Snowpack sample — Snodgrass Mountain, Crested Butte, Colorado (2/4/25, 12:06 PM MST)
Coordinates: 38.923, -106.968
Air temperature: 35 °F
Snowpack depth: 80 cm
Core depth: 50 cm
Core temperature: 30.2 °F
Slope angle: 14°, slope face: 78°
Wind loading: low
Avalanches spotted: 0
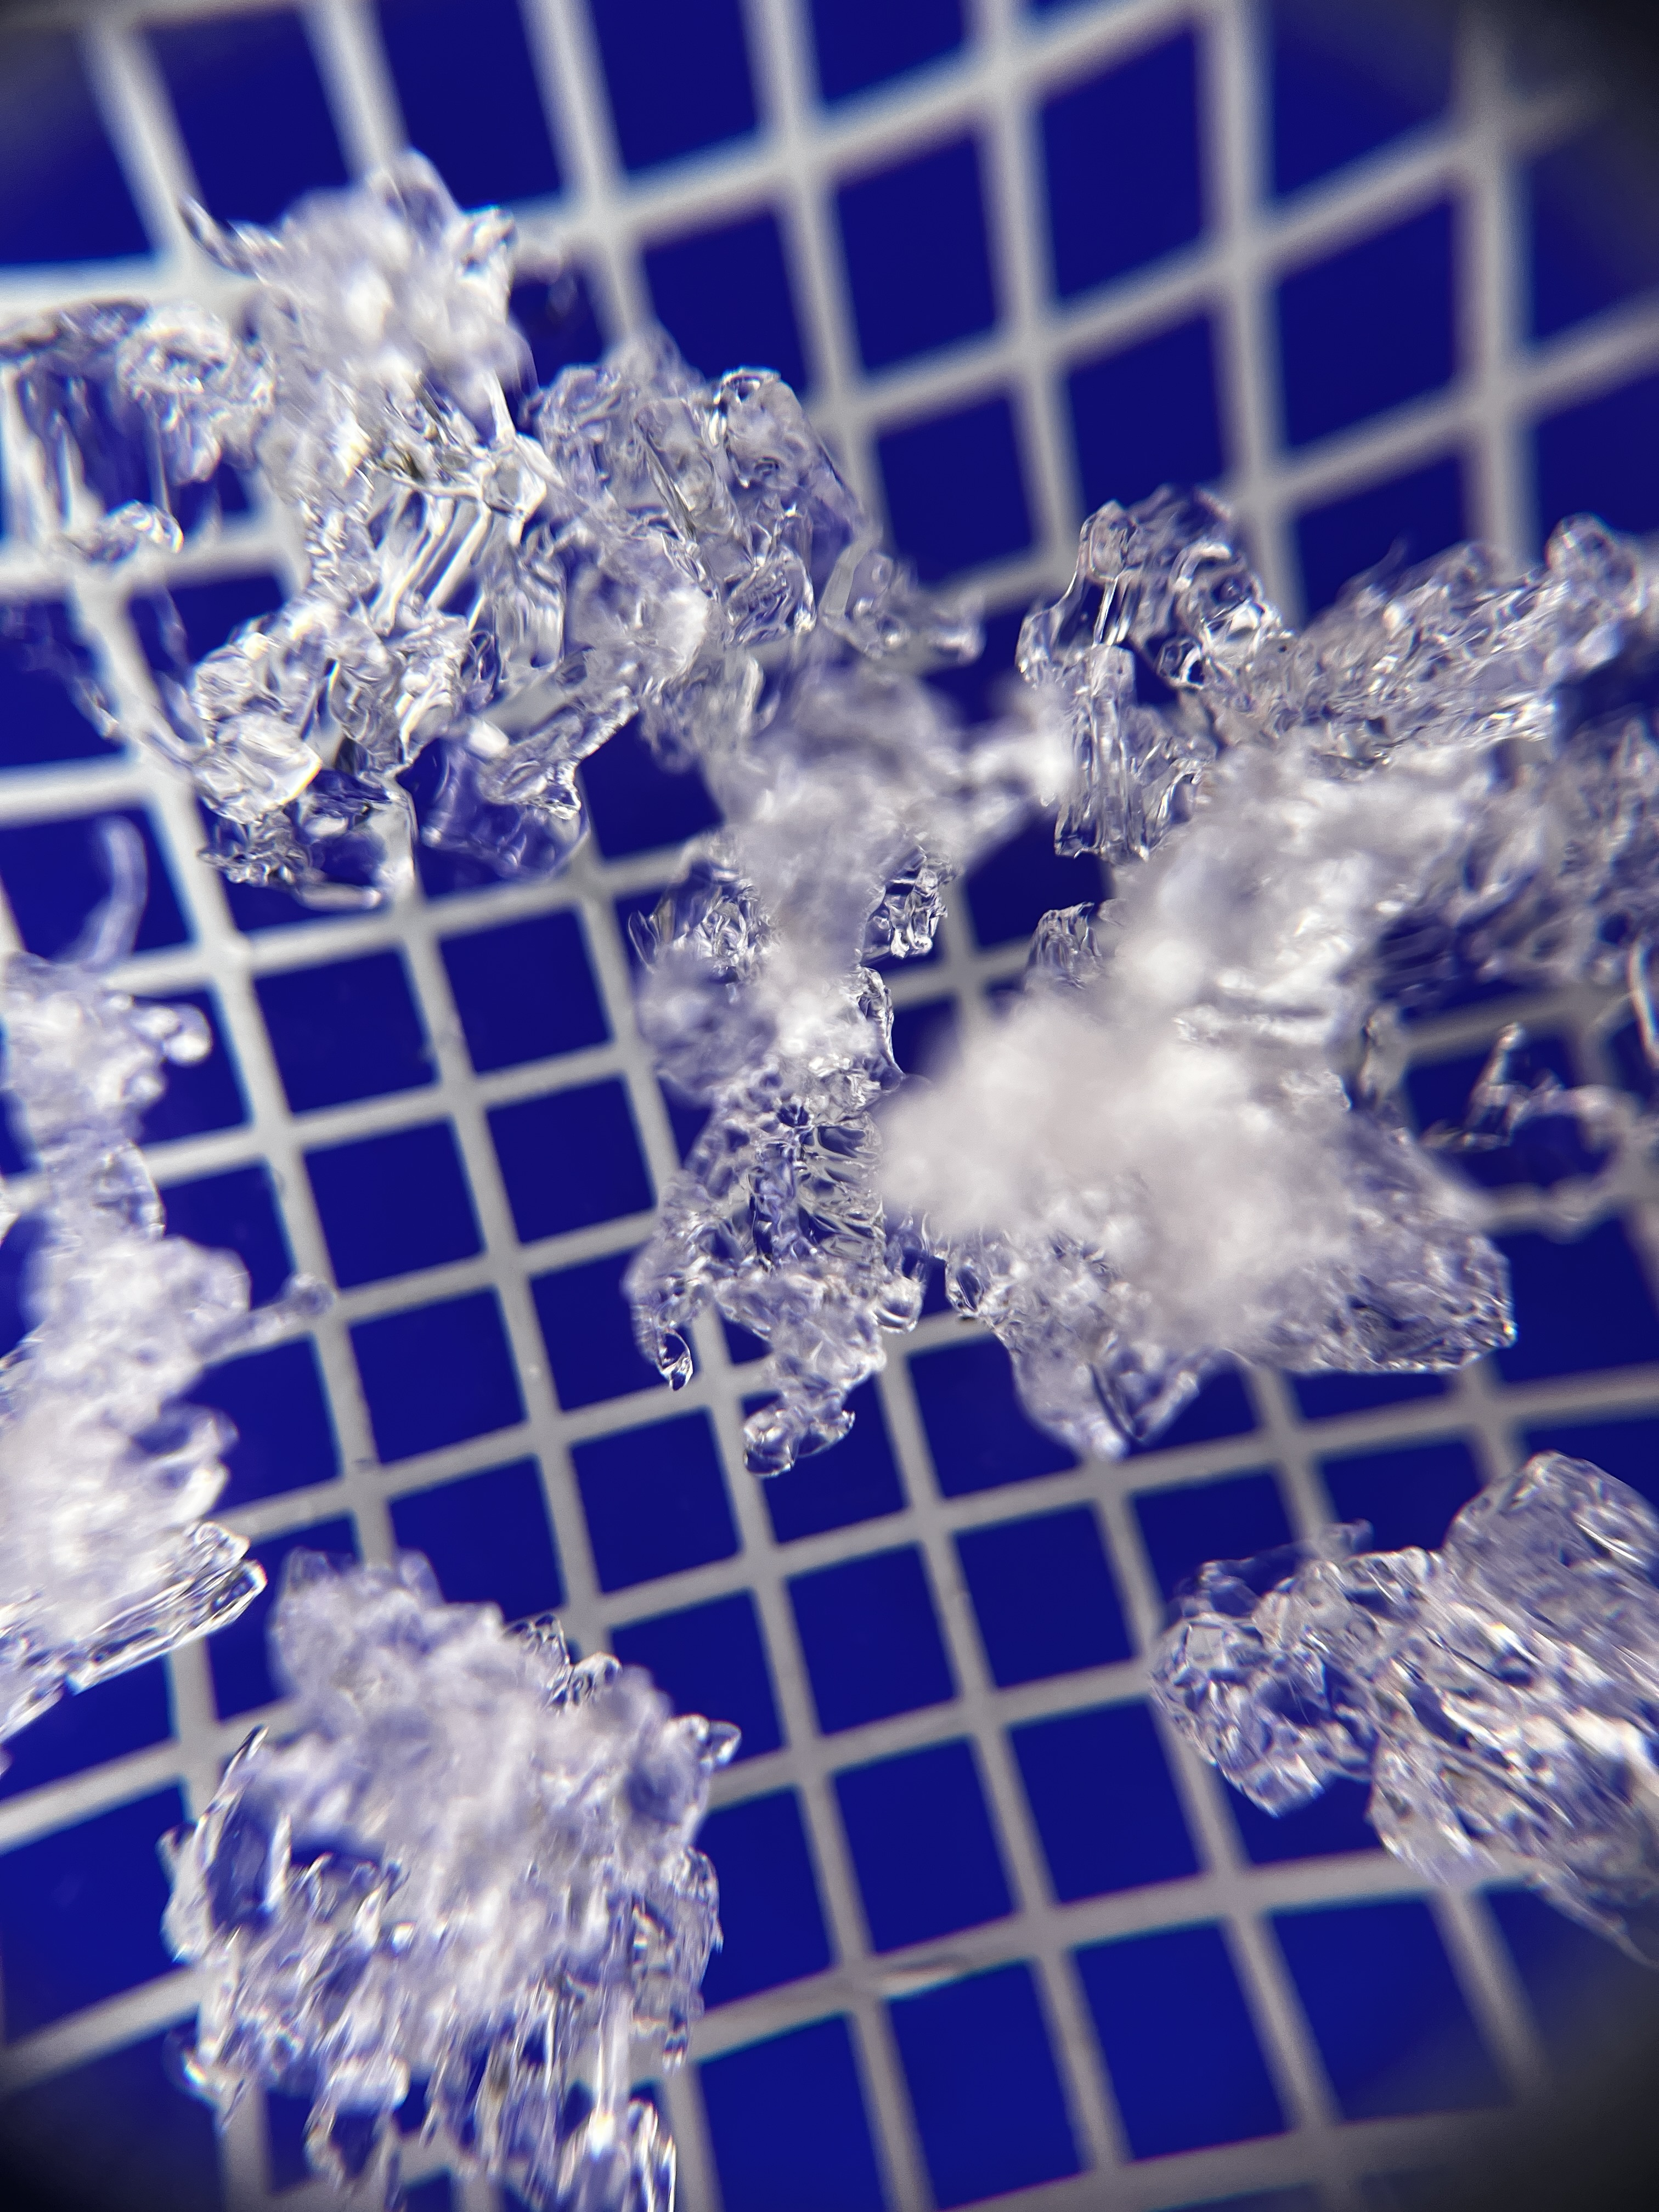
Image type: magnified_profile
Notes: No avalanches nearby, unusually warm weather for the last month reported by residents, Collected 25 yards from treeline